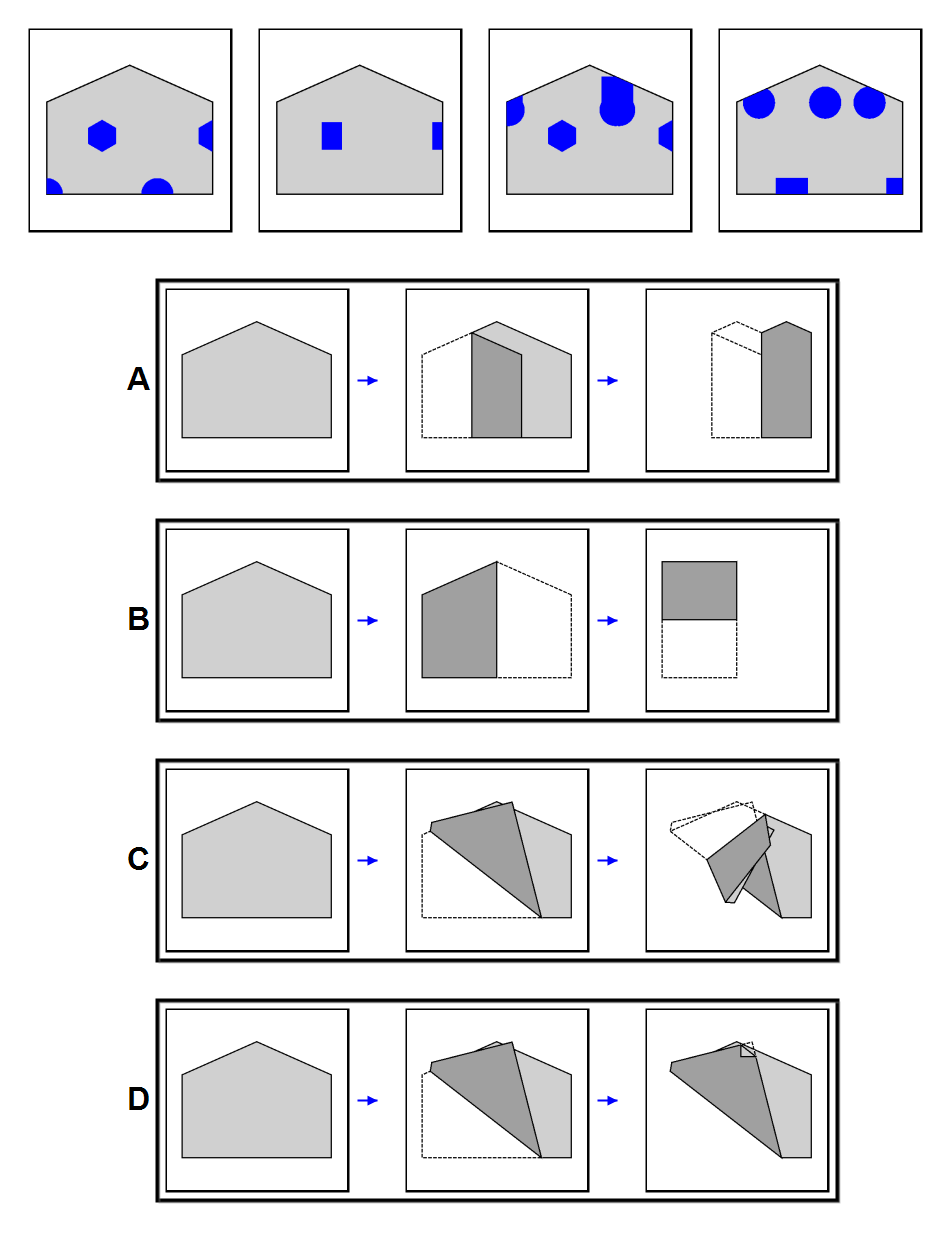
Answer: A